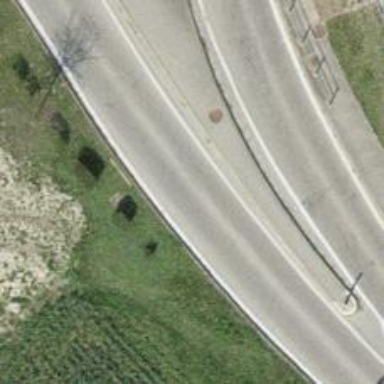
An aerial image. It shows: Secondary road with asphalt surface.